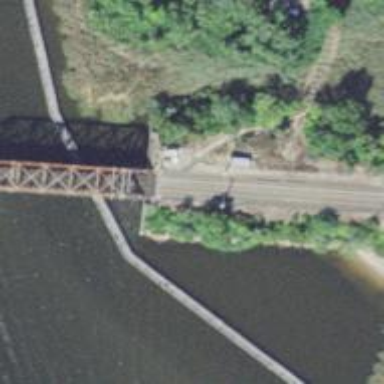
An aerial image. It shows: Bridge over electrified railway with contact line.